Question: I am trying to align a row of TextViews on top on a GridView.
The TextViews on top are the days of the week (Mon, Tue, Wed...)
I expected that with 'android:gravity="center_horizontal"' I would have gotten it right,
but without success.

This is my XML:
'''
<RelativeLayout xmlns:android="http://schemas.android.com/apk/res/android"
android:layout_width="fill_parent"
android:layout_height="fill_parent"
android:background="@android:color/white"
android:orientation="vertical" >
<RelativeLayout
android:id="@+id/header"
android:layout_width="fill_parent"
android:layout_height="wrap_content"
android:background="@android:color/white" >
<RelativeLayout
android:id="@+id/previous"
android:layout_width="40dip"
android:layout_height="30dip"
android:layout_alignParentLeft="true" >
<ImageView
android:layout_width="wrap_content"
android:layout_height="wrap_content"
android:layout_centerInParent="true"
android:background="@drawable/arrow_left" />
</RelativeLayout>
<TextView
android:id="@+id/title"
android:layout_width="wrap_content"
android:layout_height="wrap_content"
android:layout_centerHorizontal="true"
android:layout_marginTop="5dip"
android:textColor="#000000"
android:textSize="18dip"
android:textStyle="bold" />
<RelativeLayout
android:id="@+id/next"
android:layout_width="40dip"
android:layout_height="30dip"
android:layout_alignParentRight="true" >
<ImageView
android:layout_width="wrap_content"
android:layout_height="wrap_content"
android:layout_centerInParent="true"
android:background="@drawable/arrow_right" />
</RelativeLayout>
</RelativeLayout>
<LinearLayout
android:id="@+id/daysoftheweek"
android:layout_width="match_parent"
android:layout_height="wrap_content"
android:layout_below="@+id/header"
android:orientation="horizontal" >
<TextView
android:layout_width="wrap_content"
android:layout_height="wrap_content"
android:layout_weight="1"
android:text="@string/sun"
android:textColor="@android:color/black"
android:gravity="center_horizontal"/>
<TextView
android:layout_width="wrap_content"
android:layout_height="wrap_content"
android:layout_weight="1"
android:text="@string/mon"
android:textColor="@android:color/black"
android:gravity="center_horizontal" />
<TextView
android:layout_width="wrap_content"
android:layout_height="wrap_content"
android:layout_weight="1"
android:text="@string/tue"
android:textColor="@android:color/black"
android:gravity="center_horizontal"/>
<TextView
android:layout_width="wrap_content"
android:layout_height="wrap_content"
android:layout_weight="1"
android:text="@string/wed"
android:textColor="@android:color/black"
android:gravity="center_horizontal" />
<TextView
android:layout_width="wrap_content"
android:layout_height="wrap_content"
android:layout_weight="1"
android:text="@string/thu"
android:textColor="@android:color/black"
android:gravity="center_horizontal" />
<TextView
android:layout_width="wrap_content"
android:layout_height="wrap_content"
android:layout_weight="1"
android:text="@string/fri"
android:textColor="@android:color/black"
android:gravity="center_horizontal"/>
<TextView
android:layout_width="wrap_content"
android:layout_height="wrap_content"
android:layout_weight="1"
android:text="@string/sat"
android:textColor="@android:color/black"
android:gravity="center_horizontal" />
</LinearLayout>
<GridView
android:id="@+id/gridview"
android:layout_width="fill_parent"
android:layout_height="wrap_content"
android:layout_below="@+id/daysoftheweek"
android:layout_gravity="center_horizontal"
android:listSelector="@android:color/transparent"
android:numColumns="7"
android:stretchMode="columnWidth" />
<LinearLayout
android:id="@+id/text"
android:layout_width="match_parent"
android:layout_height="wrap_content"
android:layout_below="@+id/gridview"
android:layout_marginLeft="5dp"
android:layout_marginRight="5dp"
android:orientation="vertical" >
</LinearLayout>
</RelativeLayout>
'''
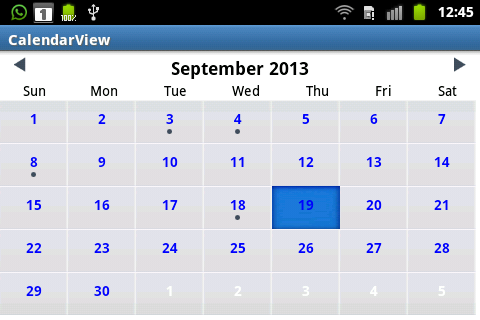
Answer: '''
// try this
<RelativeLayout xmlns:android="http://schemas.android.com/apk/res/android"
android:layout_width="fill_parent"
android:layout_height="fill_parent"
android:background="@android:color/white"
android:orientation="vertical" >
<RelativeLayout
android:id="@+id/header"
android:layout_width="fill_parent"
android:layout_height="wrap_content"
android:background="@android:color/white" >
<RelativeLayout
android:id="@+id/previous"
android:layout_width="40dip"
android:layout_height="30dip"
android:layout_alignParentLeft="true" >
<ImageView
android:layout_width="wrap_content"
android:layout_height="wrap_content"
android:layout_centerInParent="true"
android:background="@drawable/arrow_left" />
</RelativeLayout>
<TextView
android:id="@+id/title"
android:layout_width="wrap_content"
android:layout_height="wrap_content"
android:layout_centerHorizontal="true"
android:layout_marginTop="5dip"
android:textColor="#000000"
android:textSize="18dip"
android:textStyle="bold" />
<RelativeLayout
android:id="@+id/next"
android:layout_width="40dip"
android:layout_height="30dip"
android:layout_alignParentRight="true" >
<ImageView
android:layout_width="wrap_content"
android:layout_height="wrap_content"
android:layout_centerInParent="true"
android:background="@drawable/arrow_right" />
</RelativeLayout>
</RelativeLayout>
<LinearLayout
android:id="@+id/daysoftheweek"
android:layout_width="match_parent"
android:layout_height="wrap_content"
android:layout_below="@+id/header"
android:orientation="horizontal" >
<LinearLayout
android:layout_width="0dp"
android:layout_height="wrap_content"
android:layout_weight="1"
android:gravity="center">
<TextView
android:layout_width="wrap_content"
android:layout_height="wrap_content"
android:text="@string/sun"
android:textColor="@android:color/black"/>
</LinearLayout>
<LinearLayout
android:layout_width="0dp"
android:layout_height="wrap_content"
android:layout_weight="1"
android:gravity="center">
<TextView
android:layout_width="wrap_content"
android:layout_height="wrap_content"
android:text="@string/mon"
android:textColor="@android:color/black"
/>
</LinearLayout>
<LinearLayout
android:layout_width="0dp"
android:layout_height="wrap_content"
android:layout_weight="1"
android:gravity="center">
<TextView
android:layout_width="wrap_content"
android:layout_height="wrap_content"
android:text="@string/tue"
android:textColor="@android:color/black"
/>
</LinearLayout>
<LinearLayout
android:layout_width="0dp"
android:layout_height="wrap_content"
android:layout_weight="1"
android:gravity="center">
<TextView
android:layout_width="wrap_content"
android:layout_height="wrap_content"
android:text="@string/wed"
android:textColor="@android:color/black"
/>
</LinearLayout>
<LinearLayout
android:layout_width="0dp"
android:layout_height="wrap_content"
android:layout_weight="1"
android:gravity="center">
<TextView
android:layout_width="wrap_content"
android:layout_height="wrap_content"
android:text="@string/thu"
android:textColor="@android:color/black"
/>
</LinearLayout>
<LinearLayout
android:layout_width="0dp"
android:layout_height="wrap_content"
android:layout_weight="1"
android:gravity="center">
<TextView
android:layout_width="wrap_content"
android:layout_height="wrap_content"
android:text="@string/fri"
android:textColor="@android:color/black"
/>
</LinearLayout>
<LinearLayout
android:layout_width="0dp"
android:layout_height="wrap_content"
android:layout_weight="1"
android:gravity="center">
<TextView
android:layout_width="wrap_content"
android:layout_height="wrap_content"
android:text="@string/sat"
android:textColor="@android:color/black"
/>
</LinearLayout>
</LinearLayout>
<GridView
android:id="@+id/gridview"
android:layout_width="fill_parent"
android:layout_height="wrap_content"
android:layout_below="@+id/daysoftheweek"
android:layout_gravity="center_horizontal"
android:listSelector="@android:color/transparent"
android:numColumns="7"
android:stretchMode="columnWidth" />
<LinearLayout
android:id="@+id/text"
android:layout_width="match_parent"
android:layout_height="wrap_content"
android:layout_below="@+id/gridview"
android:layout_marginLeft="5dp"
android:layout_marginRight="5dp"
android:orientation="vertical" >
</LinearLayout>
</RelativeLayout>
'''